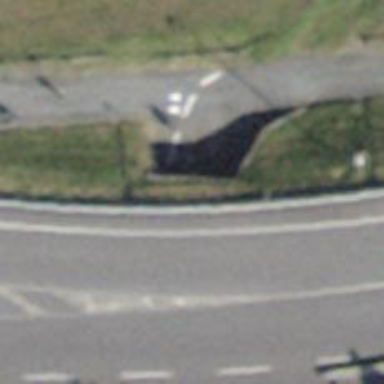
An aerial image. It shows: Cycleway with grade3 tracktype passing through tunnel.